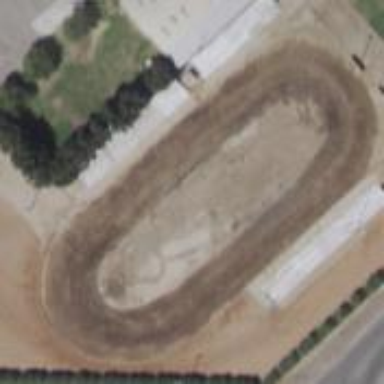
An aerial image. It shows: Dirt raceway for motor sports.